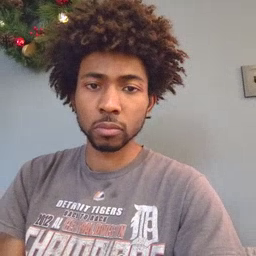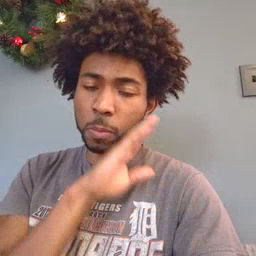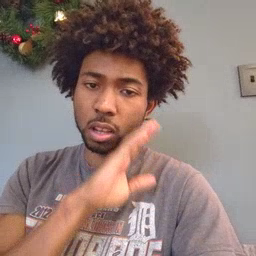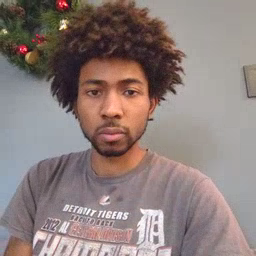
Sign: bed